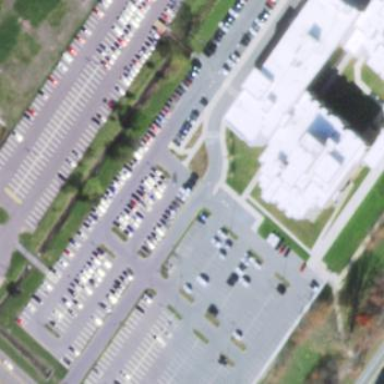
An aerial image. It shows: Parking area.